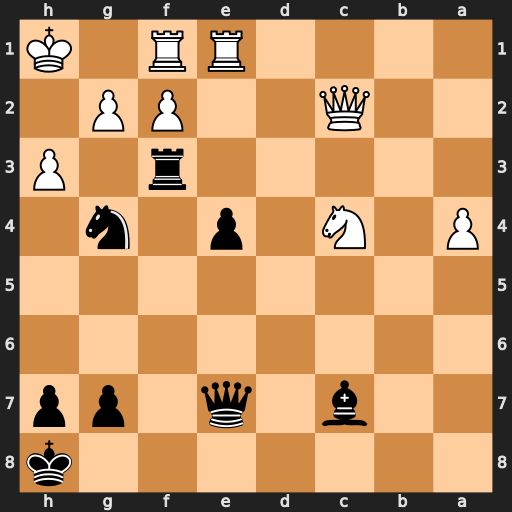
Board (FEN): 7k/2b1q1pp/8/8/P1N1p1n1/5r1P/2Q2PP1/4RR1K
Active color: b
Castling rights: -
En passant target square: -
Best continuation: Qh4 Kg1 Bh2+